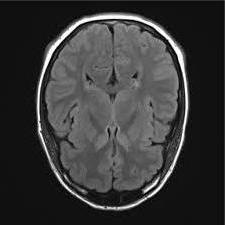
Label: notumor